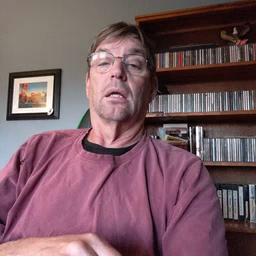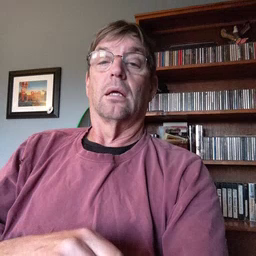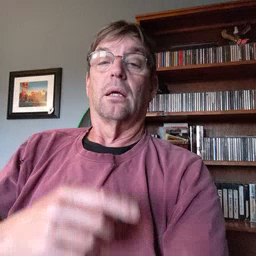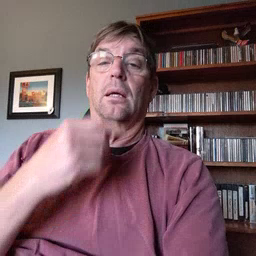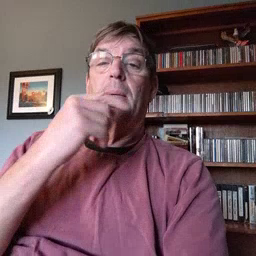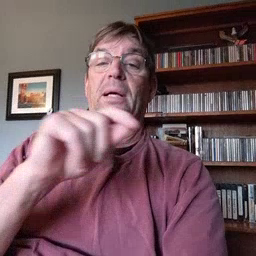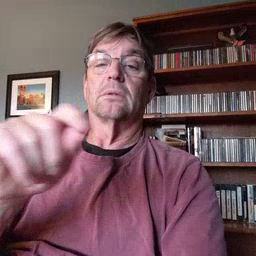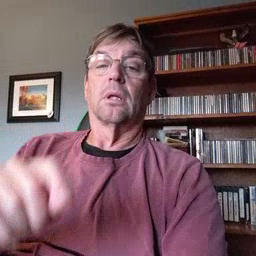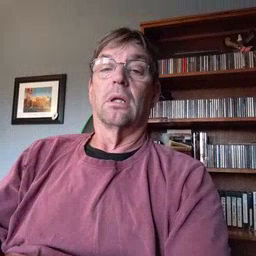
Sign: pencil